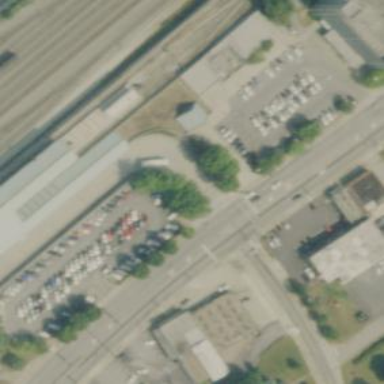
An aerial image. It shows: Parking area with park and ride facility.